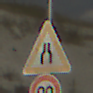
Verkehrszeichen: VerengteFahrbahn
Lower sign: Geschwindigkeit90
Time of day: MorningAfternoon
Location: Outdoor (Beach)
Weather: PartlyCloudy
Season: NotSpecified
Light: Natural